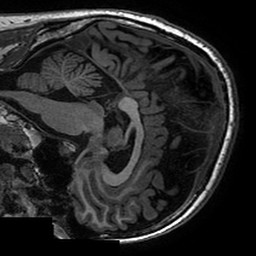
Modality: T1w
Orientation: sagittal
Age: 48
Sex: male
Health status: healthy
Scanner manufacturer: ge
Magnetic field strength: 3 T
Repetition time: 0.006652 s
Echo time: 0.002928 s